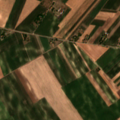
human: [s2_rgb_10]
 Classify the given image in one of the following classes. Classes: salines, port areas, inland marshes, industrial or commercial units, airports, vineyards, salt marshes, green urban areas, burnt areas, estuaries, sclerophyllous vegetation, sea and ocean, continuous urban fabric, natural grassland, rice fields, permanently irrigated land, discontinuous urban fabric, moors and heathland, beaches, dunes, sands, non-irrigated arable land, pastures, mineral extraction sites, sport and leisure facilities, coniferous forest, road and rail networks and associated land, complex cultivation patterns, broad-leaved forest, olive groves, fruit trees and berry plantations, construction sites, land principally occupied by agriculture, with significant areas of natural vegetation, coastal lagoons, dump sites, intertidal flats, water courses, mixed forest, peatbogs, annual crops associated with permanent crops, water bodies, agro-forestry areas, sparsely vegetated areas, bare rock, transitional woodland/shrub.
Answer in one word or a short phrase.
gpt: non-irrigated arable land